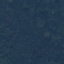
Land use / land cover class: Forest